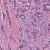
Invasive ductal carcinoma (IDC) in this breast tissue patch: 1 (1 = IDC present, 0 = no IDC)